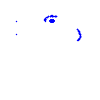
Particle: kaon